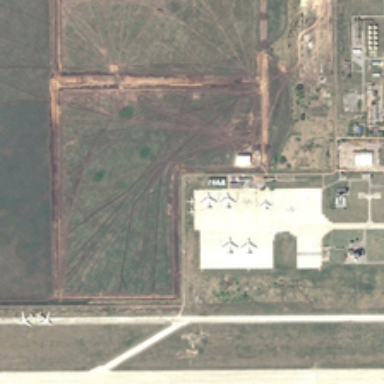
Some planes are parked in an airport .